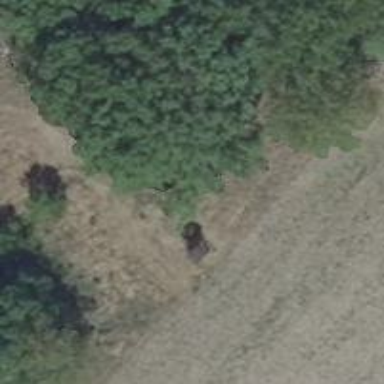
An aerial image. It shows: Shelter that serves as hunting stand.